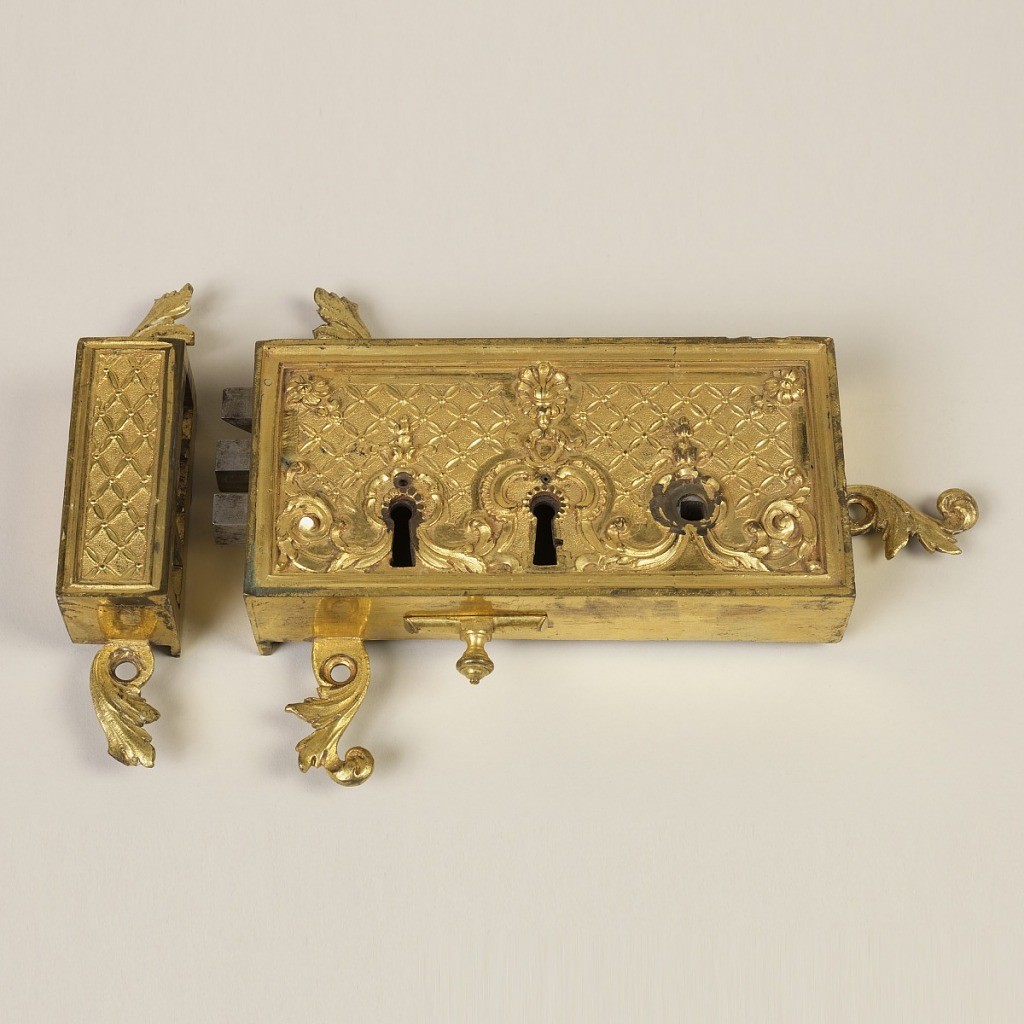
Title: Lock and catch
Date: ca. 1725
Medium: Fire-gilt bronze
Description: Rectangular; field decorated with diapering, openings surrounded by foliage.